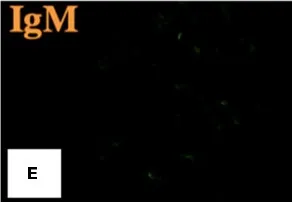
Pathological features of renal biopsy. (E, F) Immunofluorescence revealed weak deposits of IgM in the mesangium and focal staining for reabsorbed albumin particles in the tubules.
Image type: pathology (immunostaining)